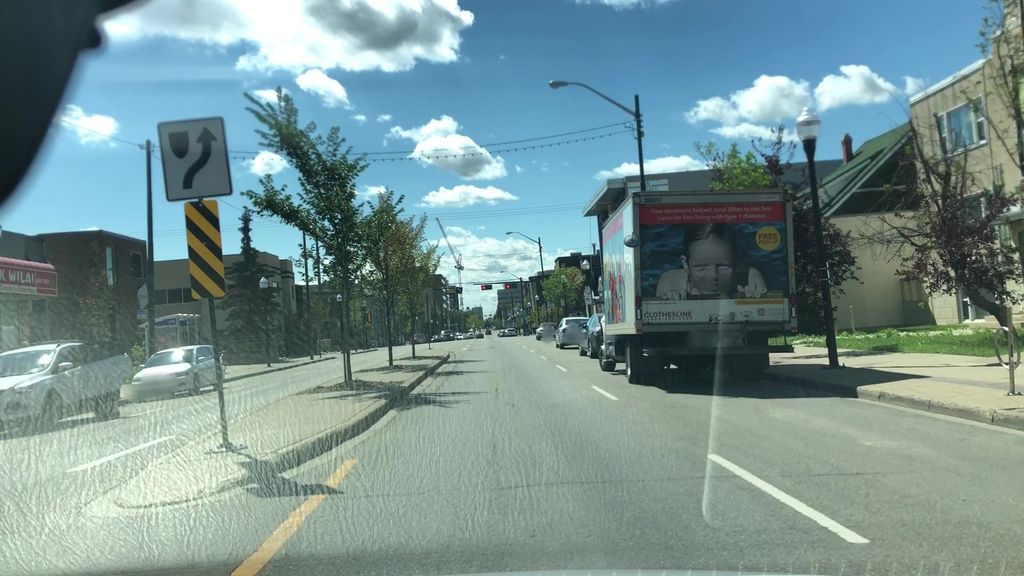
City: edmonton